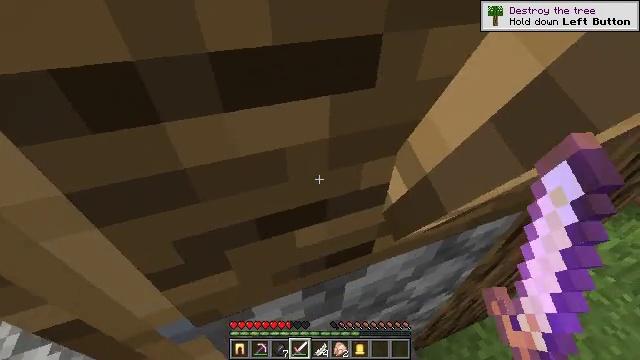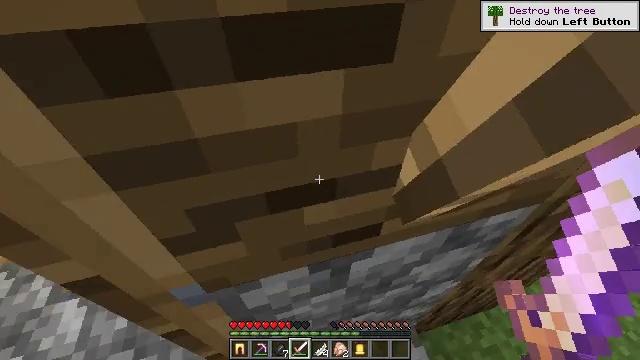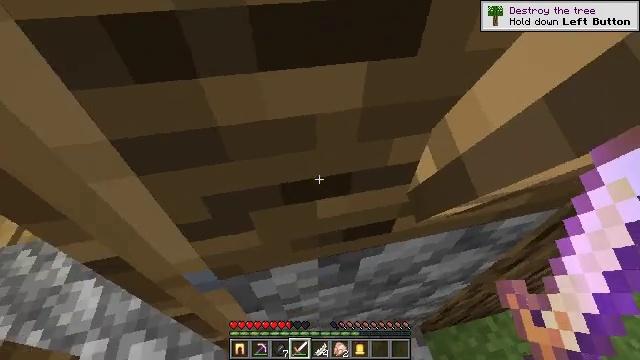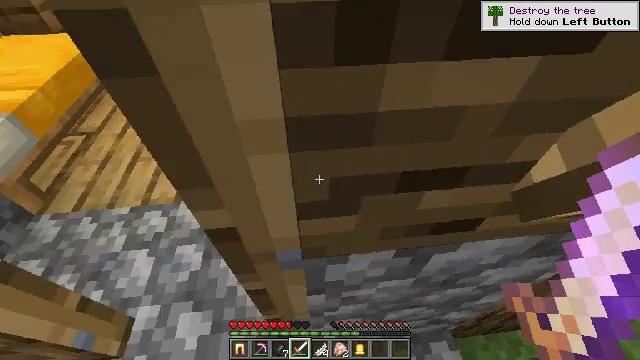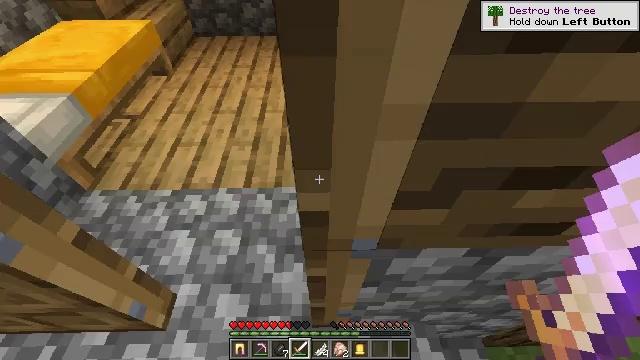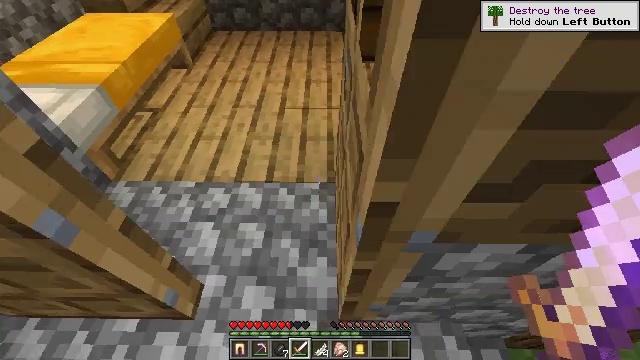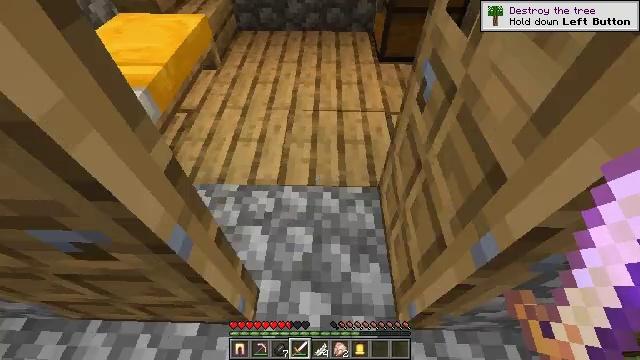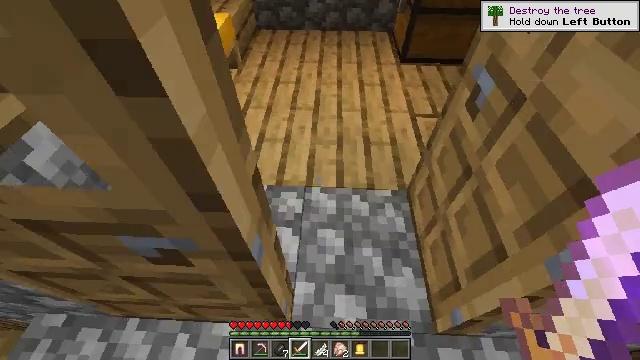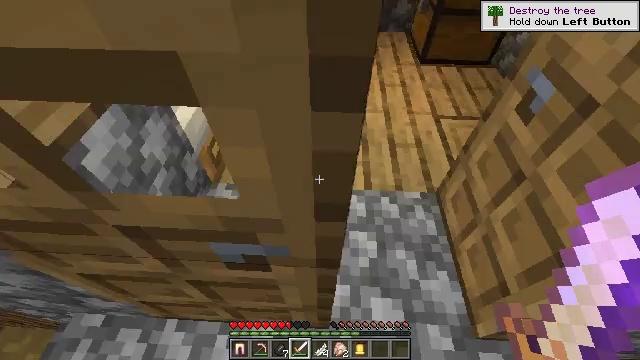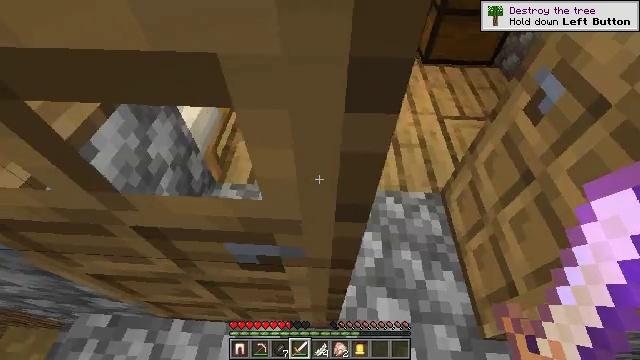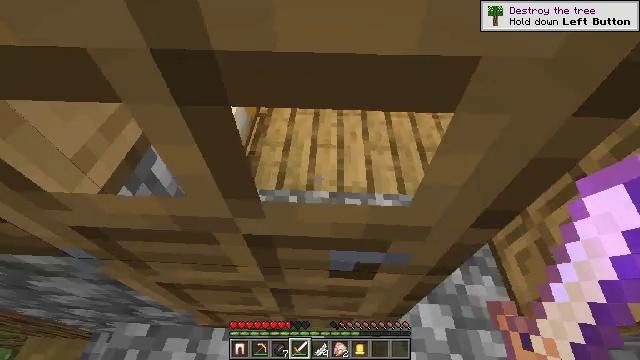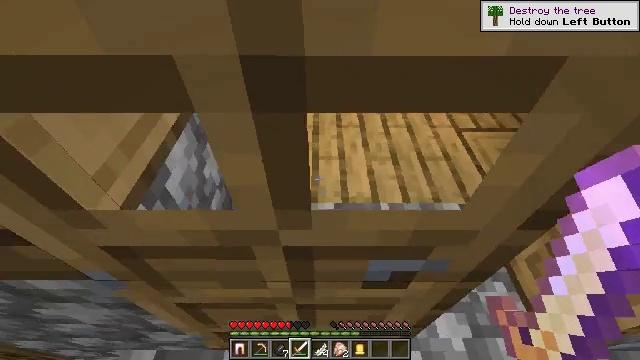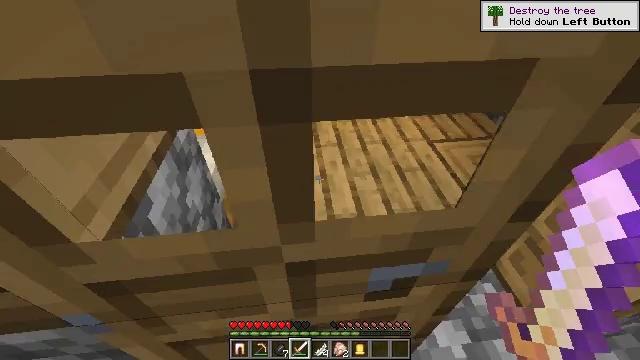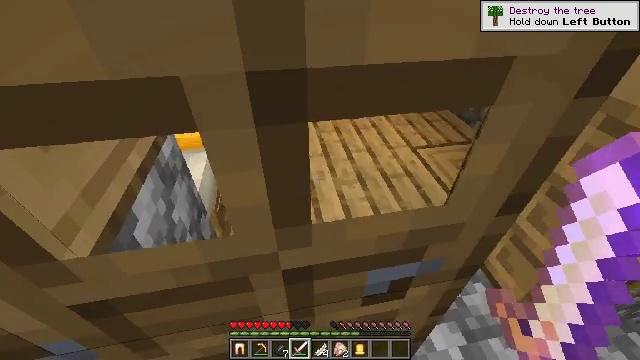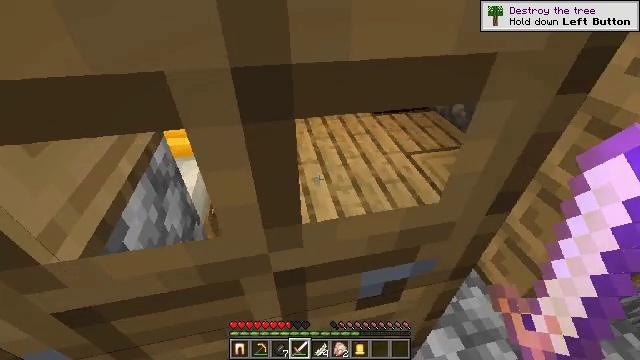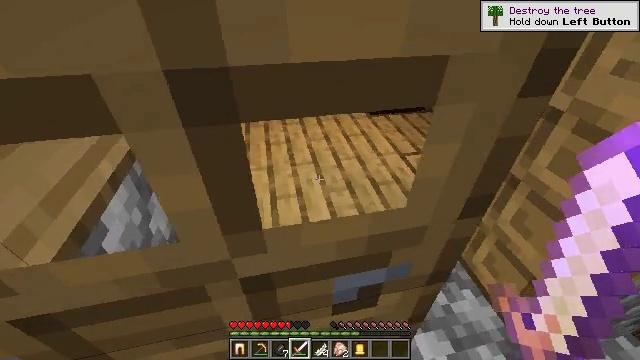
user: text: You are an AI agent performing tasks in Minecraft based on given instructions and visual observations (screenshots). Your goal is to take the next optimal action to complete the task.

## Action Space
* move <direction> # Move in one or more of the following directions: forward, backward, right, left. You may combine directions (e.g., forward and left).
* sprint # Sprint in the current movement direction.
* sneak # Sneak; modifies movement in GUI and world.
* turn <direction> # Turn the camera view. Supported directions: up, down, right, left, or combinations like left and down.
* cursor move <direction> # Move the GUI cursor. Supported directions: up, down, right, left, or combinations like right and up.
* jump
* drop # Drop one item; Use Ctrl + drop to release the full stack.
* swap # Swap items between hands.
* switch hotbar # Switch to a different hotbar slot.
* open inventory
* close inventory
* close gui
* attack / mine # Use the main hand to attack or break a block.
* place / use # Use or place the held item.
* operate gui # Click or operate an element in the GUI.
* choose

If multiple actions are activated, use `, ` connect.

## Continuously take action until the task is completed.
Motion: motion action
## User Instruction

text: Remove the yellow bed.
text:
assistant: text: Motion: move forward and move left, turn left and down
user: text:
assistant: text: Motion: move left, turn left and down
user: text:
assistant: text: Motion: move left, turn left and down
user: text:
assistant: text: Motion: move left, turn left
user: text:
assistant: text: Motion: move left, turn left
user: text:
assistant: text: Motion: move left
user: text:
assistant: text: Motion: move left, turn left
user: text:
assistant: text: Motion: move left
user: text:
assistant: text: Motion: move left
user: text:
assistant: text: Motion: move forward
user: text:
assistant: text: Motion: move forward, turn right and up
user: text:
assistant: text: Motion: move forward, turn right and up
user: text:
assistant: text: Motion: move forward, turn right and up
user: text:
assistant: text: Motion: move forward, turn right and up
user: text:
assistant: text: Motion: move forward and move right
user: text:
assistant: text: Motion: move forward and move right
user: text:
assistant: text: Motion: move forward and move right, turn left
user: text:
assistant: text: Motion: move forward and move right, turn left
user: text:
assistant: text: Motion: move forward and move right, turn left
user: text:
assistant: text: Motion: move forward and move right, turn left
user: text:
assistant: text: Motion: move forward and move right, turn left
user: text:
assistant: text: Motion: move forward and move right, turn left and up
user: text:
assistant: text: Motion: move forward and move right, turn left and up
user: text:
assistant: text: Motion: move forward, turn left and up
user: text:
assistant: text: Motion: move forward, turn left and up
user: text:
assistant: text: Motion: move forward, turn left
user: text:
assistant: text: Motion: move forward, turn left
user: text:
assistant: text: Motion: move forward, turn left
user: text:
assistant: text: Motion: move forward, turn left
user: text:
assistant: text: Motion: move forward, turn left and down